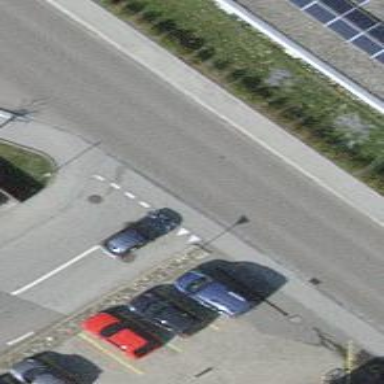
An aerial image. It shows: Road with "give way" sign.